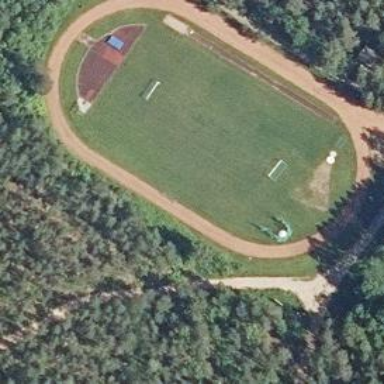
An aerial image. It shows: Athletics pitch for leisure land sports.